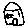
Label: house